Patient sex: M
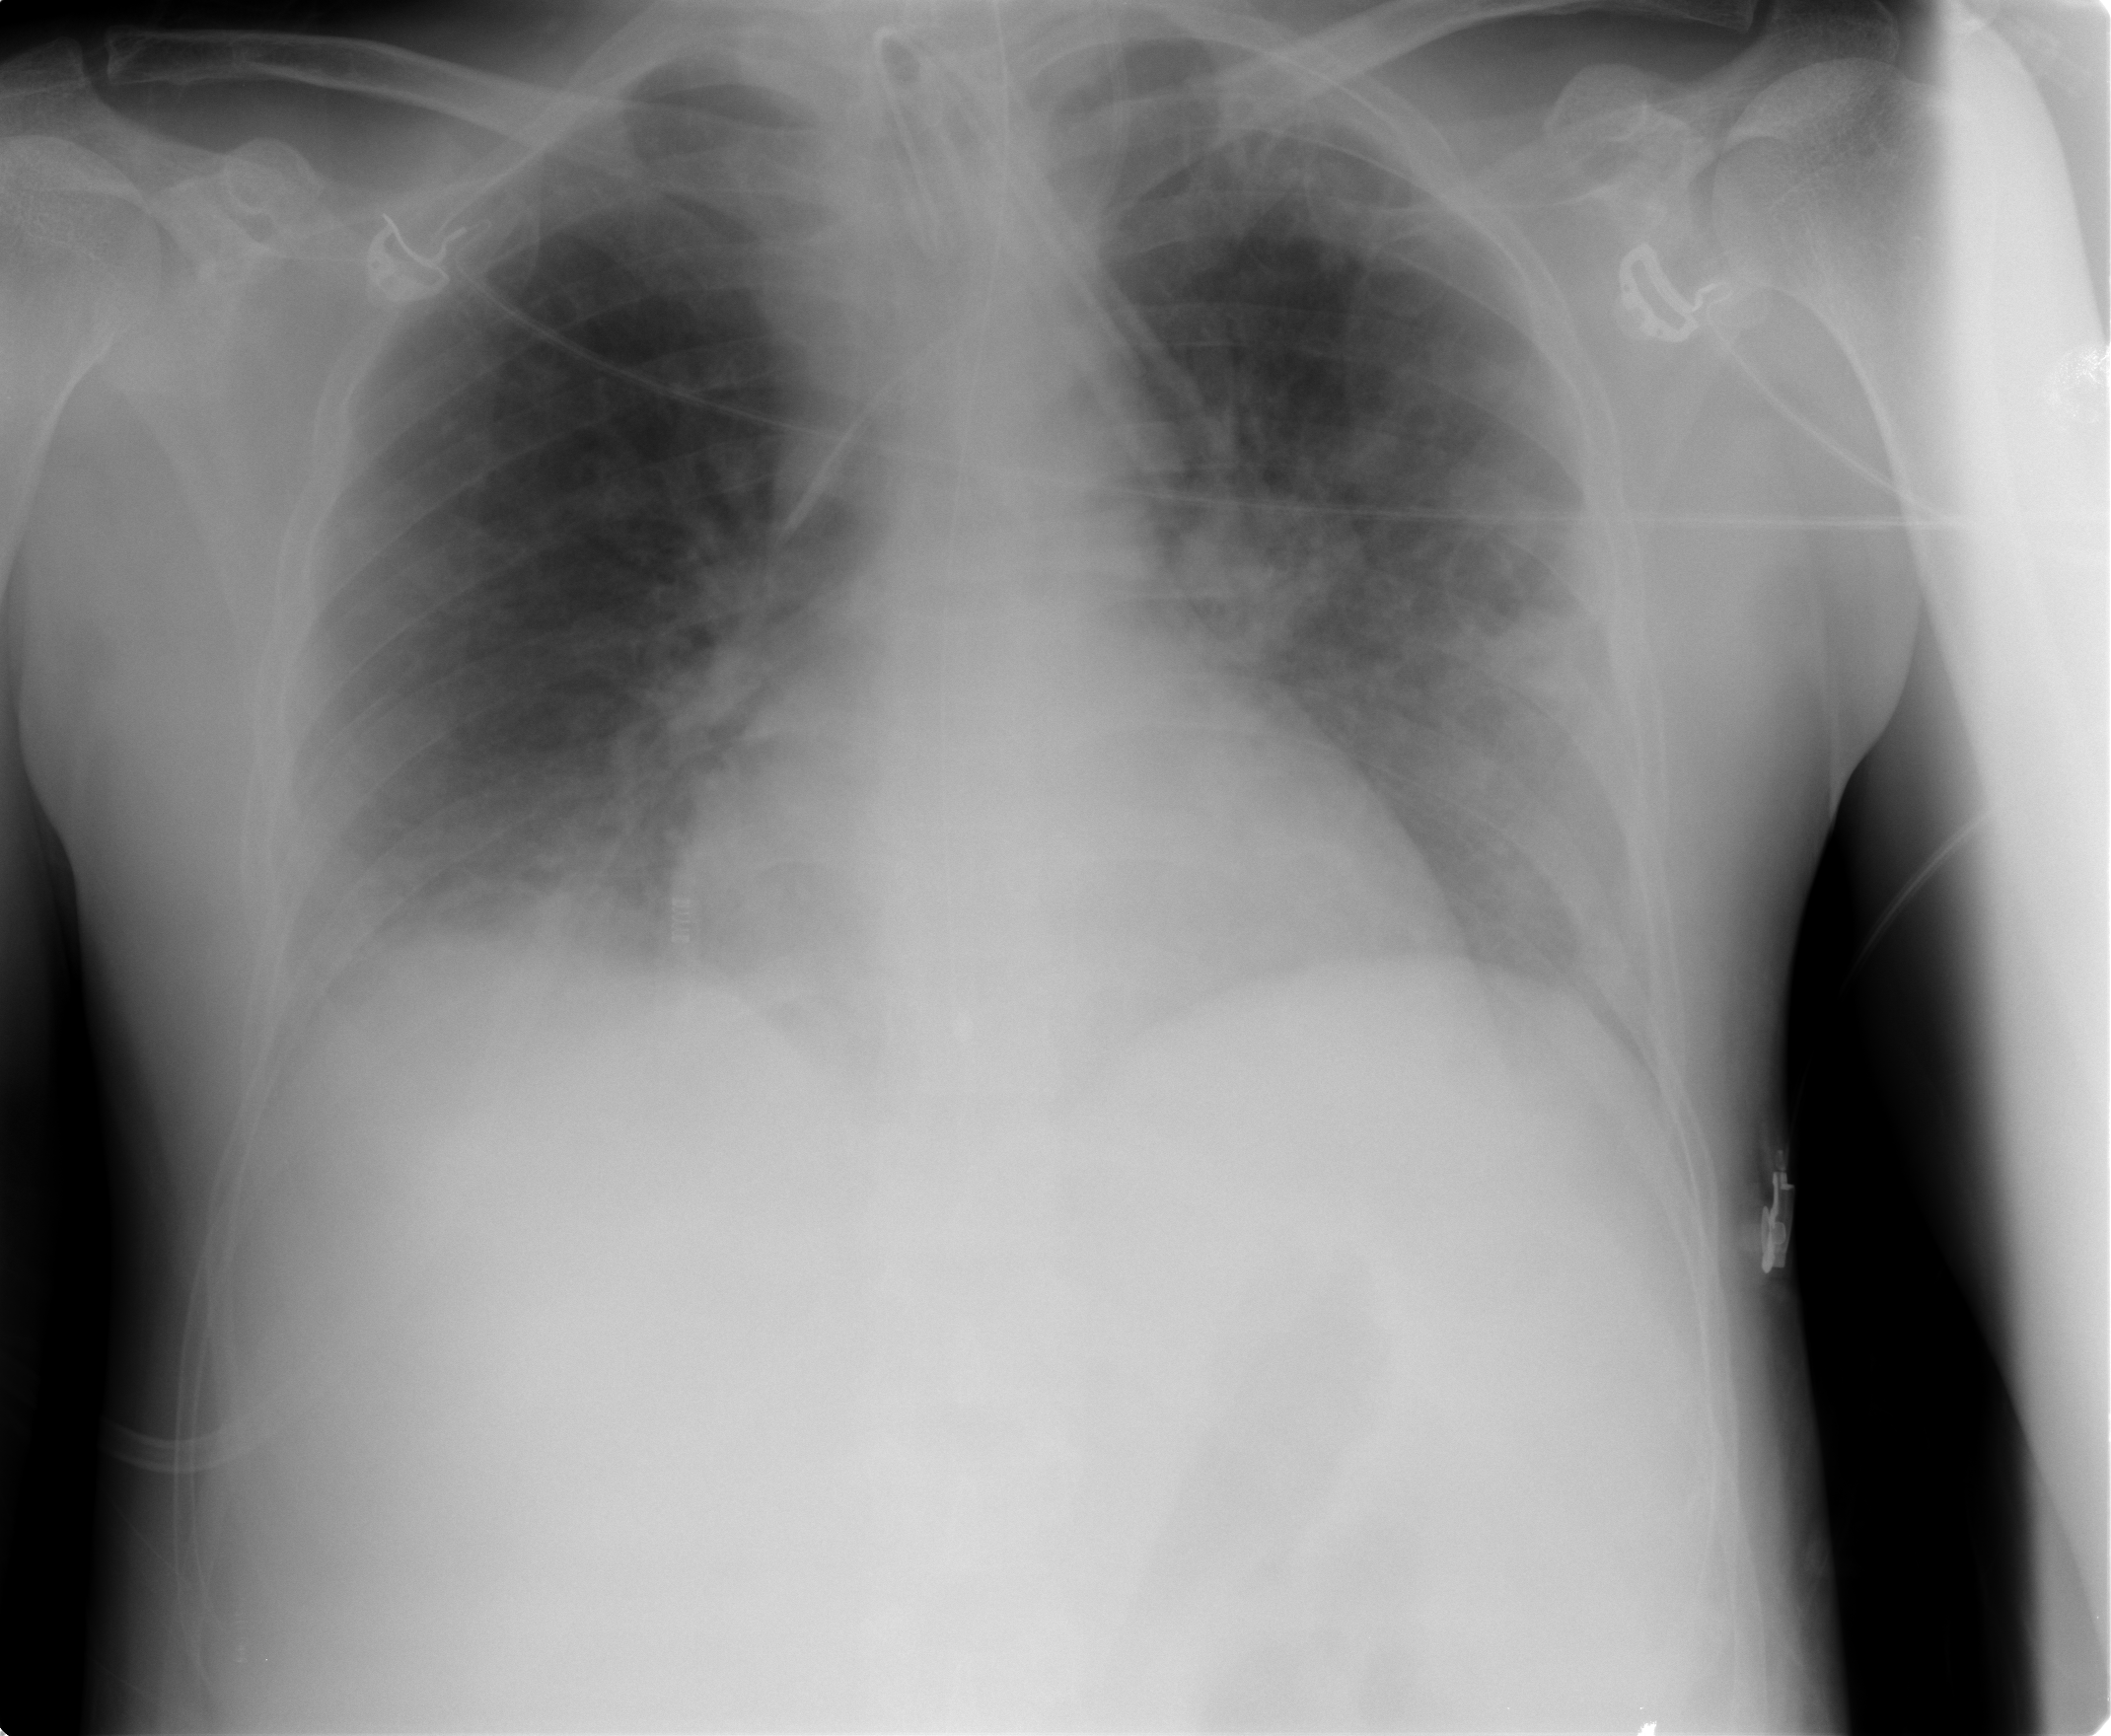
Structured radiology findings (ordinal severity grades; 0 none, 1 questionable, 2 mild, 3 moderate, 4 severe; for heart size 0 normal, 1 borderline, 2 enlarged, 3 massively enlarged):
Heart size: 0
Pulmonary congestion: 0
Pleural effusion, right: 2
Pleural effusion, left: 0
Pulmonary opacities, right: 0
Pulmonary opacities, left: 2
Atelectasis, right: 2
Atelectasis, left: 2